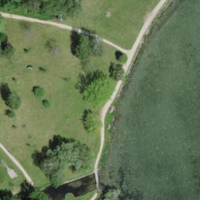
EUNIS habitat code: 41
Species observed at this site:
Cygnus olor
Equisetum telmateia